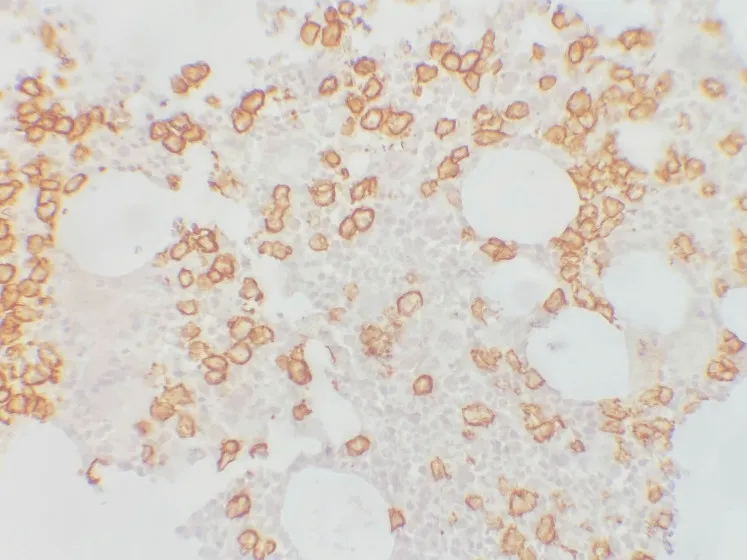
Positive immunostaining of plasma cells by CD138.
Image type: pathology (immunostaining)